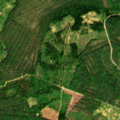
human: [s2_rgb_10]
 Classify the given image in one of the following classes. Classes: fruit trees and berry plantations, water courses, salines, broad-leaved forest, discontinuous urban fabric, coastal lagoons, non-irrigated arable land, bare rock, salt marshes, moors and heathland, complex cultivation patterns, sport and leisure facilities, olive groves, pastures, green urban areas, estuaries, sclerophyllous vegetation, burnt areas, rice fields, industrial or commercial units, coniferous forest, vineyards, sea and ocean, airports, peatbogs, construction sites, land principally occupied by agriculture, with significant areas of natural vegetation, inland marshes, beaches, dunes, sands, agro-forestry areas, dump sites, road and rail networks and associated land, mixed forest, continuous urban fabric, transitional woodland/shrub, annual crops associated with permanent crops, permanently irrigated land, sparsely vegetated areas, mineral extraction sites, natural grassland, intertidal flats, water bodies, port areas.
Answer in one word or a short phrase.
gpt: coniferous forest, mixed forest